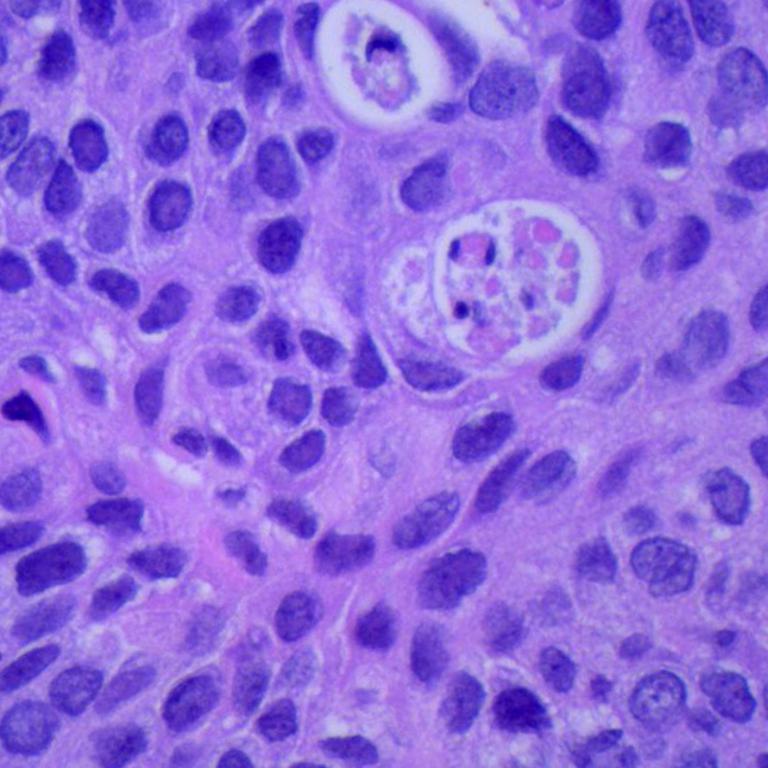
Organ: lung
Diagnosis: squamous carcinomas